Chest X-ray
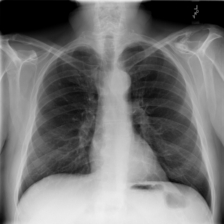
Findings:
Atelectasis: negative
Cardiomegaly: negative
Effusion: negative
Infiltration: negative
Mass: negative
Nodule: positive
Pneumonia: negative
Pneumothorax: negative
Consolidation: negative
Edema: negative
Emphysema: negative
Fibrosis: negative
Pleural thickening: negative
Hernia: negative